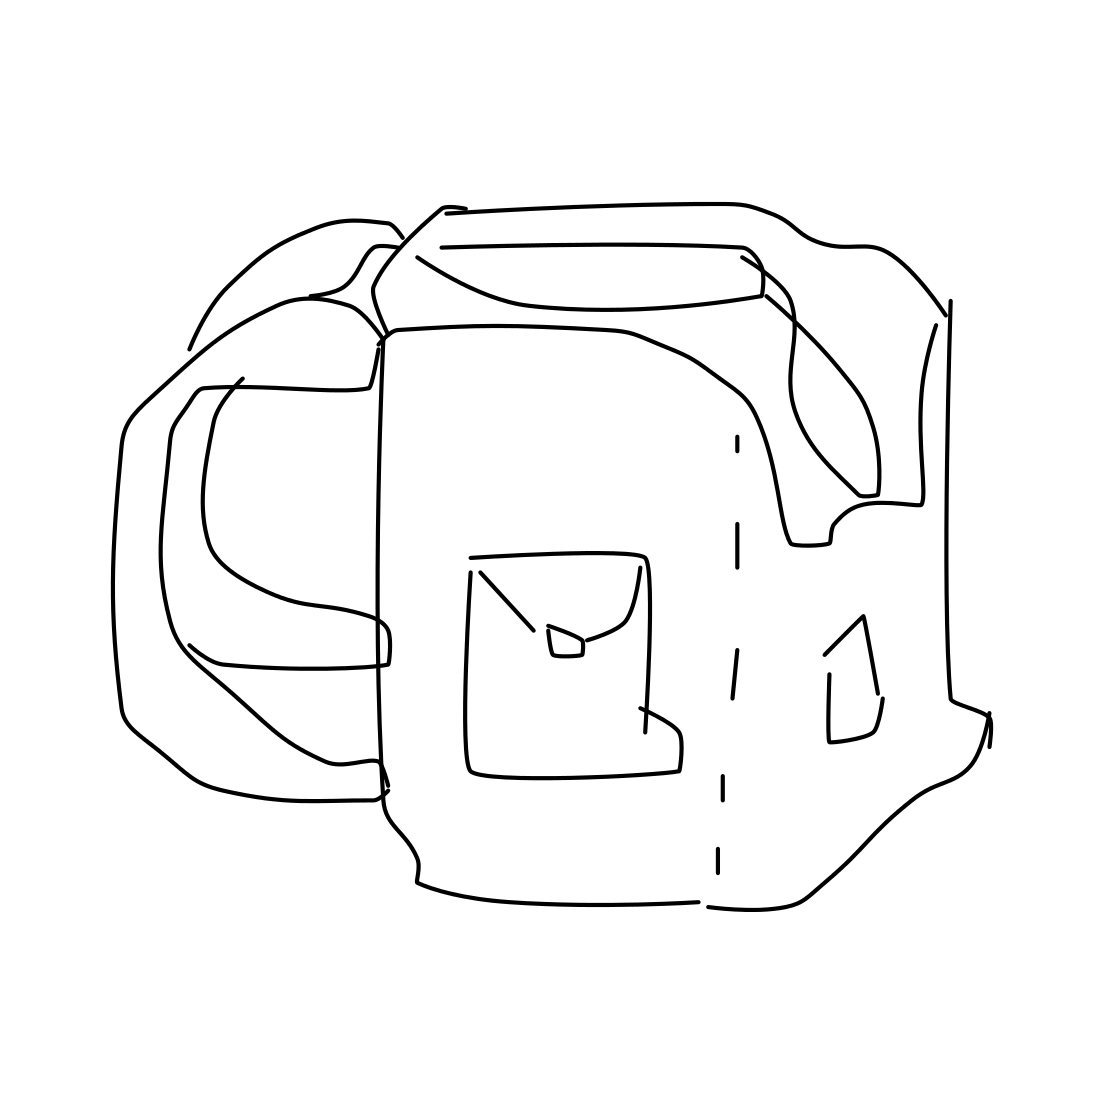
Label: backpack